Interaction volume radius: 10 \u00c5
Interaction volume height: 10 \u00c5
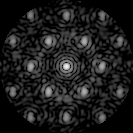
Disorder parameter: 0.4228